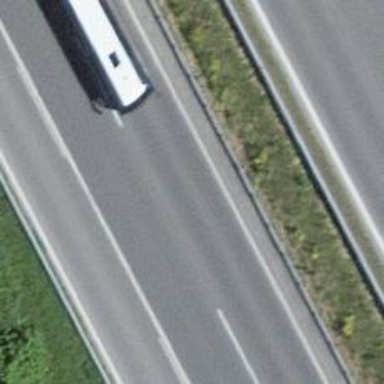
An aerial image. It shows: Asphalt motorway.